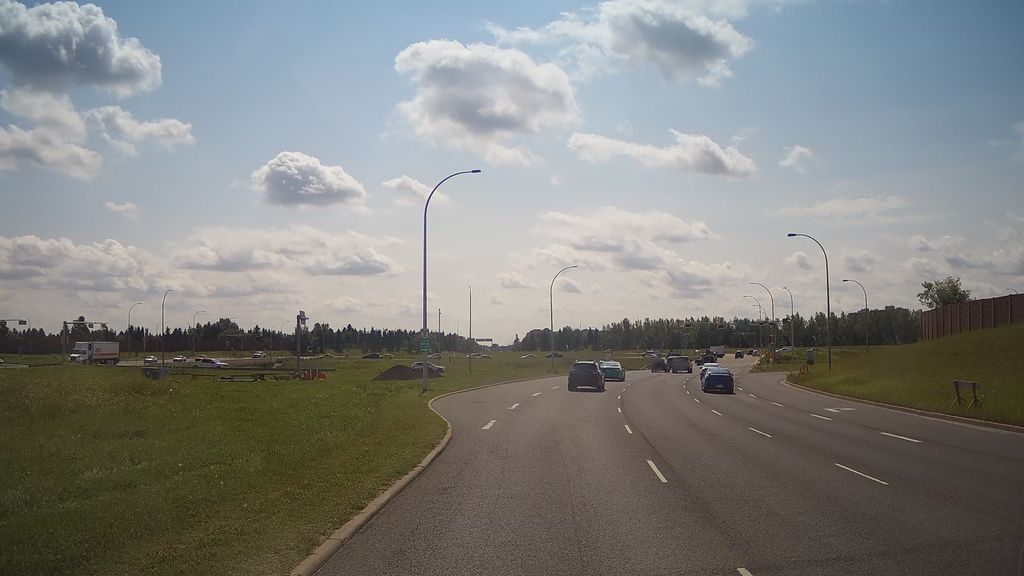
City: edmonton